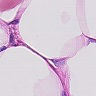
Metastatic tissue present: no